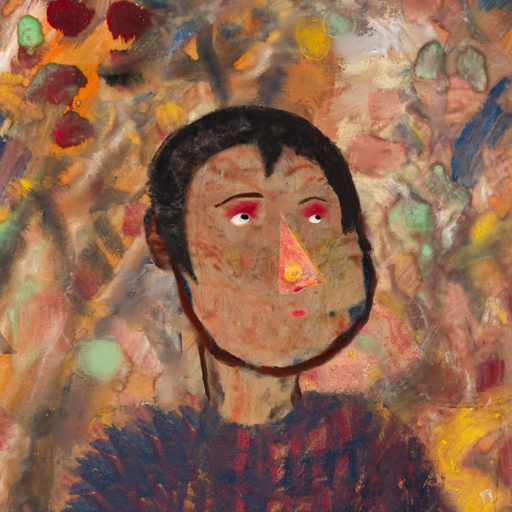
Background: Mother_And_Son_Mother, Head And Neck Side: Orphan, Face Side: Irani, Bust: In_The_Sun, Hair Side: Roy_Bahadur, Head Accessory: Blank, Second Necklace: Blank, Necklace: Blank, Baby: Blank